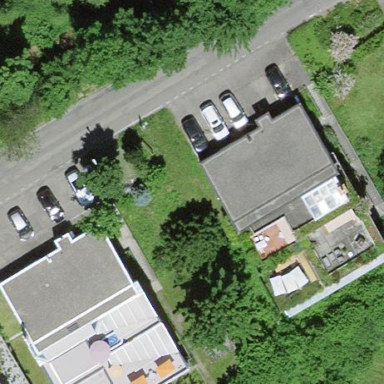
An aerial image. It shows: Simple house.